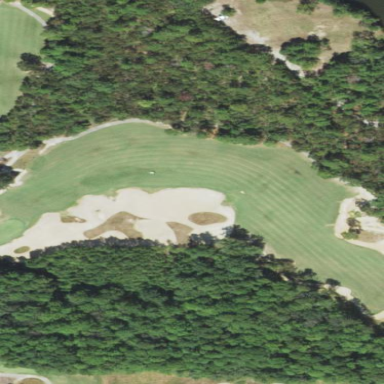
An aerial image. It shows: Grassy area designated as golf fairway.